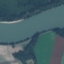
Land use / land cover class: River